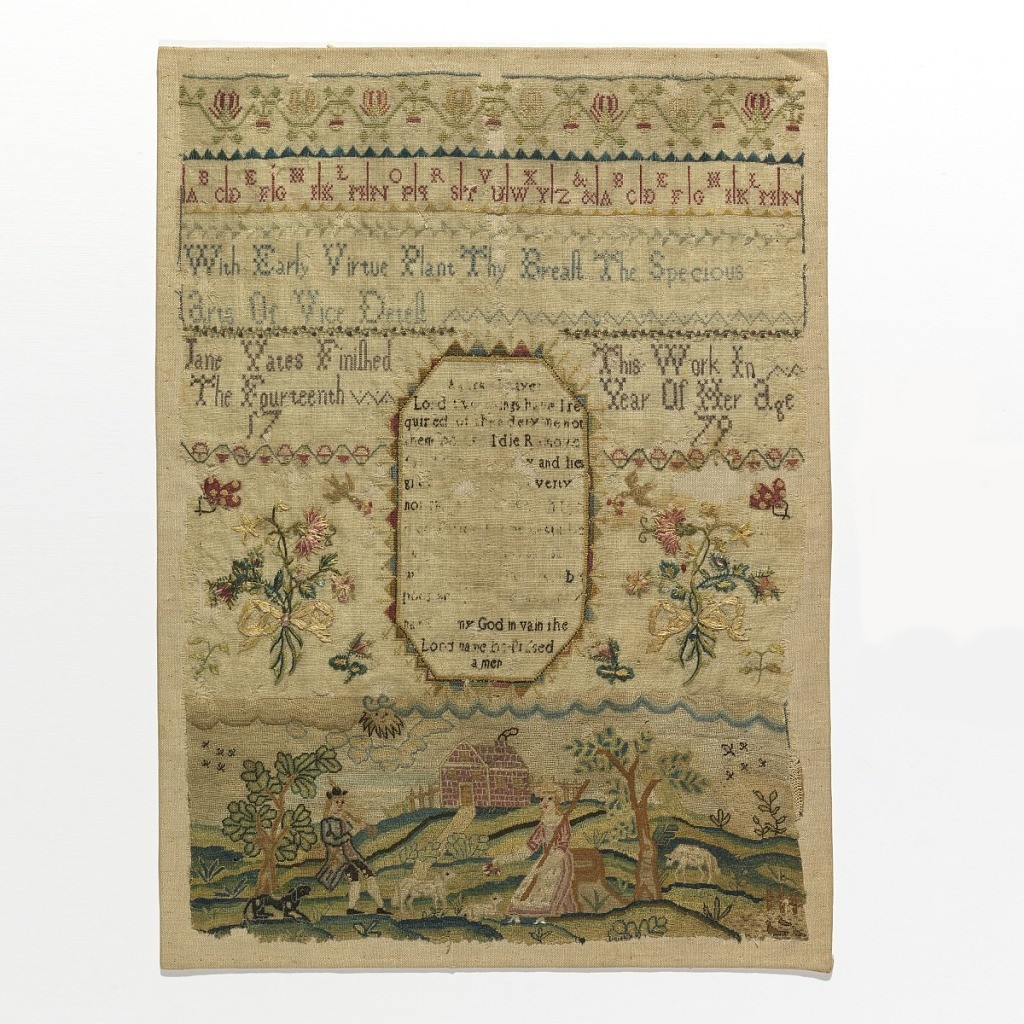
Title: Sampler
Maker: Jane Yates
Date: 1779
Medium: silk embroidery, wool foundation Technique: tent, cross, satin, eyelet and stem stitches on plain weave
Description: In the center, a prayer with flowering sprays on either side; at the top, alphabets and verse; below scene with shepherd and shepherdess and animals on a lawn before a house.